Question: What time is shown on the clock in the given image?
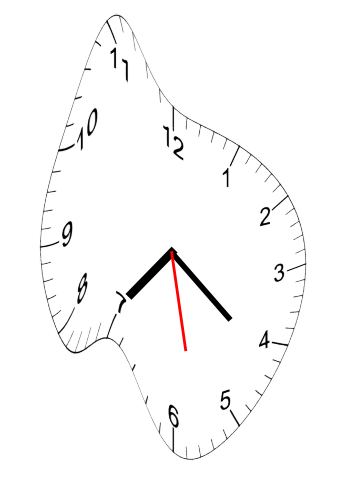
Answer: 07:21:28